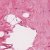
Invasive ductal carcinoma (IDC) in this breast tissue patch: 0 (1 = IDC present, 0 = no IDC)